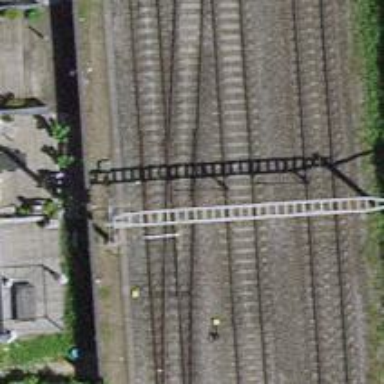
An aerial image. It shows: Railway siding with one electrified track and contact line.